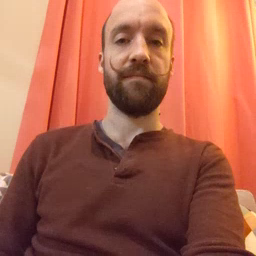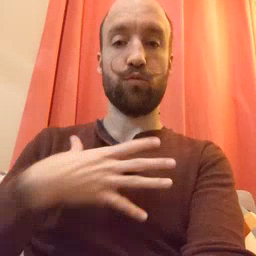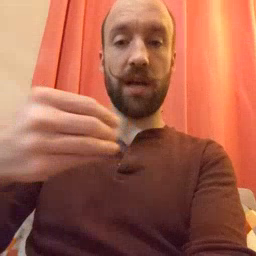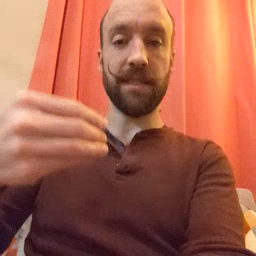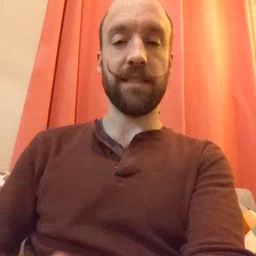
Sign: white